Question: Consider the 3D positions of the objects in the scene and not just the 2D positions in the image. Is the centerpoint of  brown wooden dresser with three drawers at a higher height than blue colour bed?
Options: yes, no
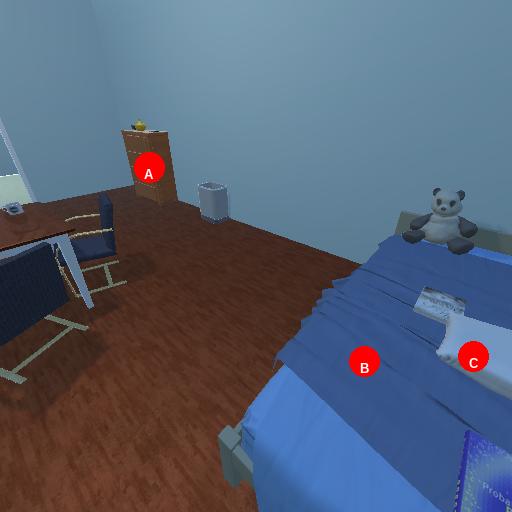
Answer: yes